Question: My schema.xml is splitting product name and then uses RemoveDuplicate to remove duplicated words after split.
'''
<fieldType name="type_name" class="solr.TextField">
<analyzer type="index">
<tokenizer class="solr.PatternTokenizerFactory" pattern="\|| " />
<filter class="solr.LowerCaseFilterFactory"/>
<filter class="solr.RemoveDuplicatesTokenFilterFactory"/>
'''
And in query analyzer I see that RemoveDuplicatesTokenFilterFactory did absolutely nothing to duplicated words. Why?

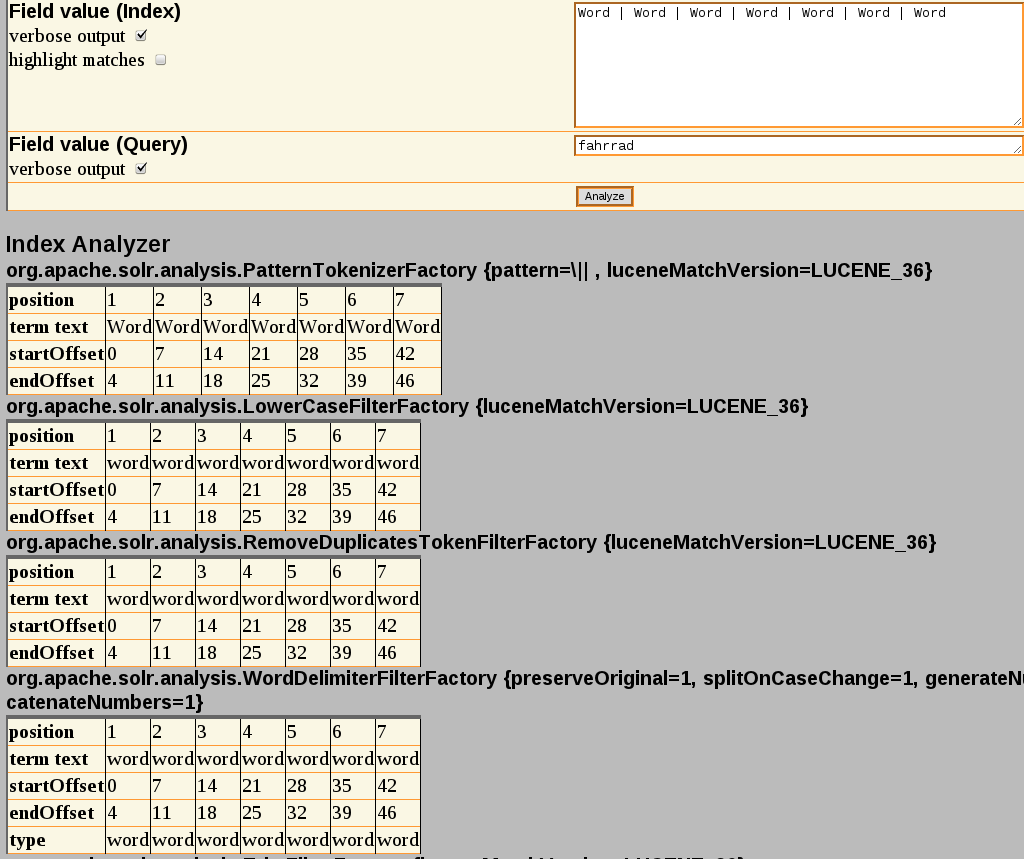
Answer: If you read <URL> you will see that it only removes duplicates at the same position, which is not the case here.